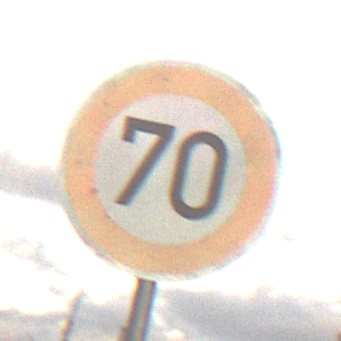
Verkehrszeichen: Geschwindigkeit70
Umgebung: Outdoor, RoadRail
Tageszeit: SunriseSunset
Wetter: PartlyCloudy
Licht: Natural
Jahreszeit: NotSpecified
Kontrast: LowContrast